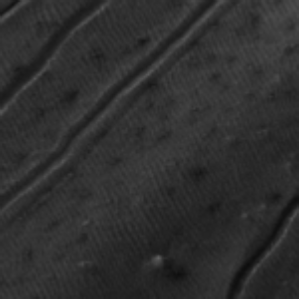
Label: frost